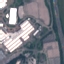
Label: Industrial